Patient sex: F
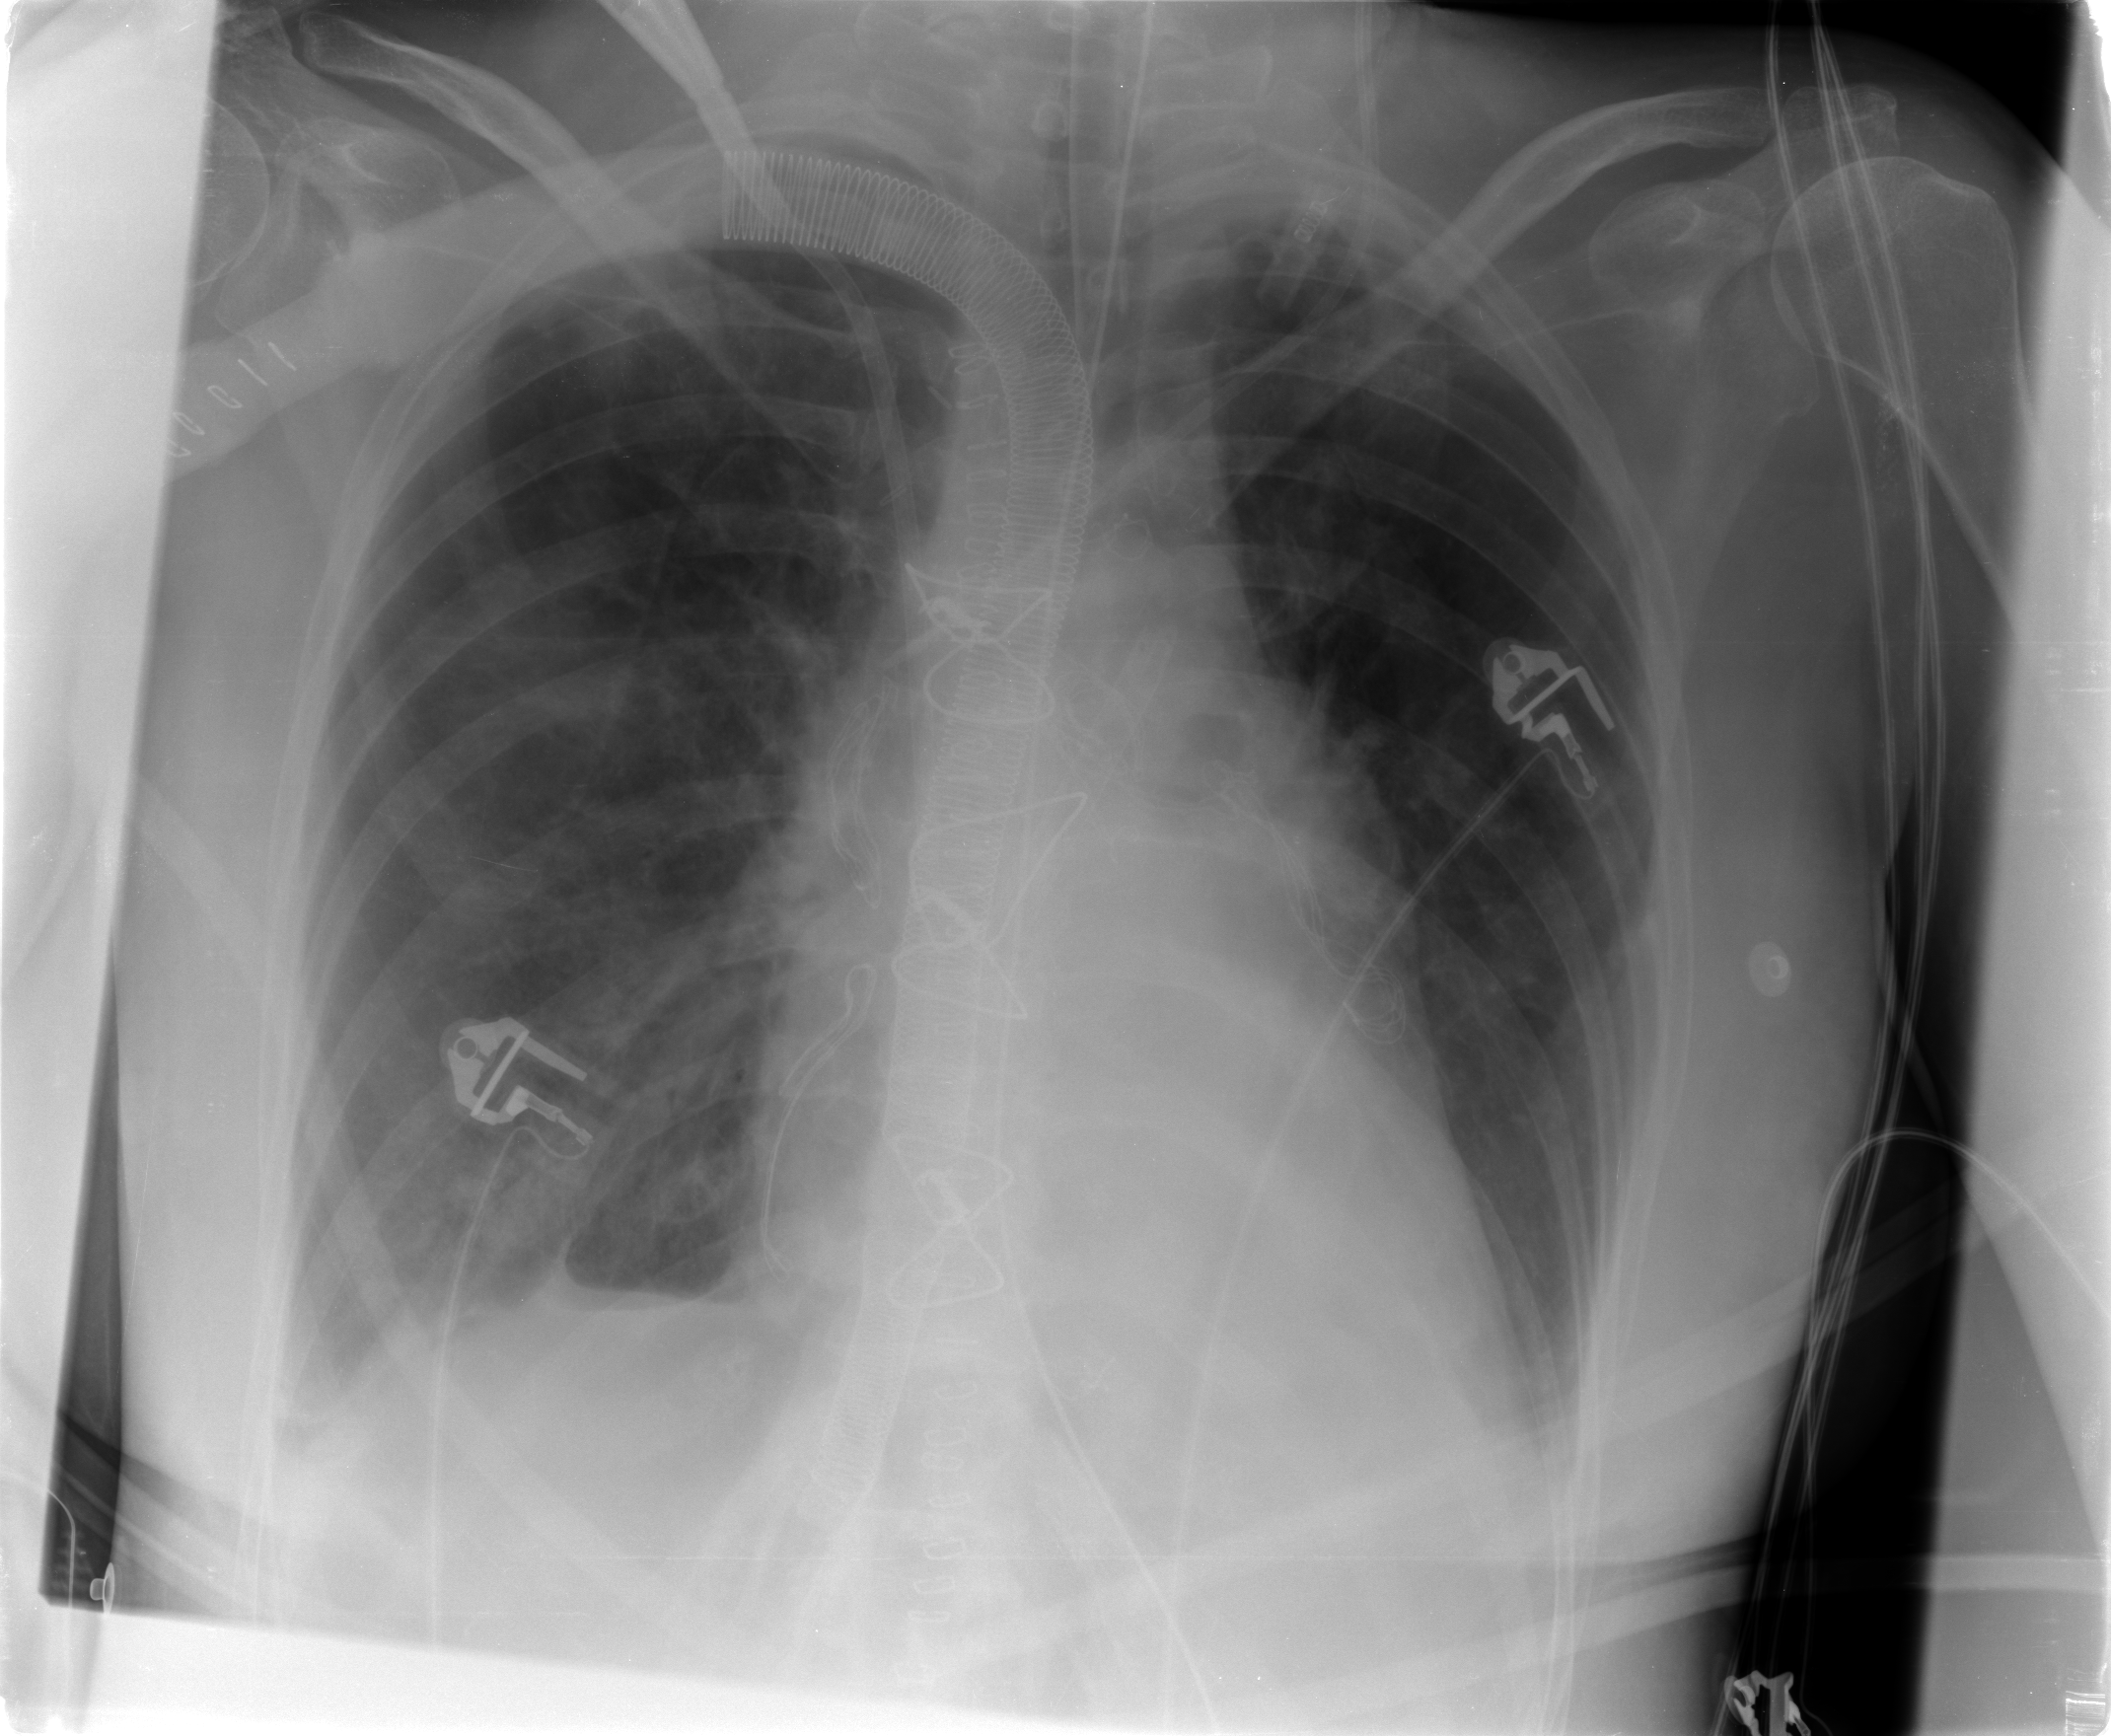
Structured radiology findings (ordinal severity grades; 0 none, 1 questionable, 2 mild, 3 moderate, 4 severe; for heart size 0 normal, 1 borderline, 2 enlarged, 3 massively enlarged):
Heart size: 1
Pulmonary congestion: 0
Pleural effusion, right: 2
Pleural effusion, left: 2
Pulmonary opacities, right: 2
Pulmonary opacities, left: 0
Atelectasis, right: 2
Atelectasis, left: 2